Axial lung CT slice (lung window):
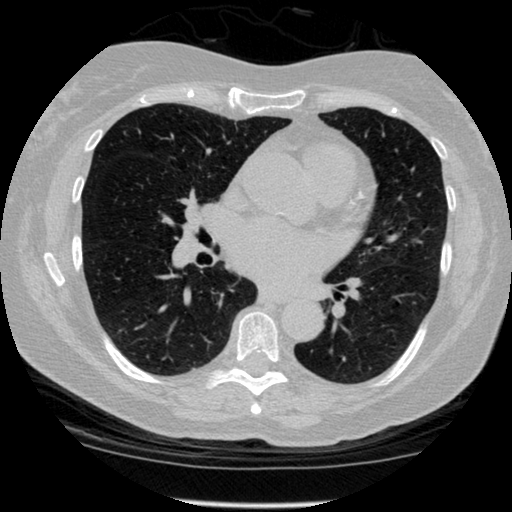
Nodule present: no